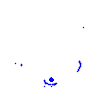
Particle: pion